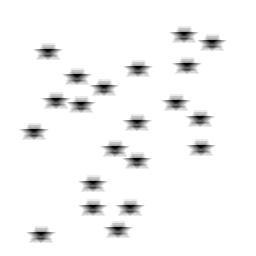
Squares: 0
Triangles: 0
Stars: 21
Total shapes: 21